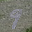
Label: 9